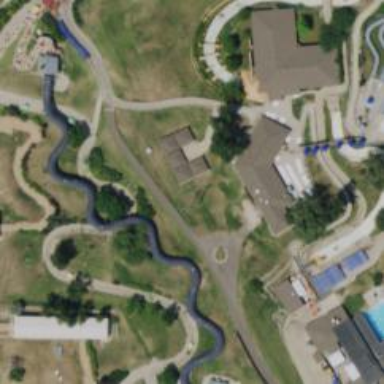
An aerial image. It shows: Water slide attraction.